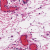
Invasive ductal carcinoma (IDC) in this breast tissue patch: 1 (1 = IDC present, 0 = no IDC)